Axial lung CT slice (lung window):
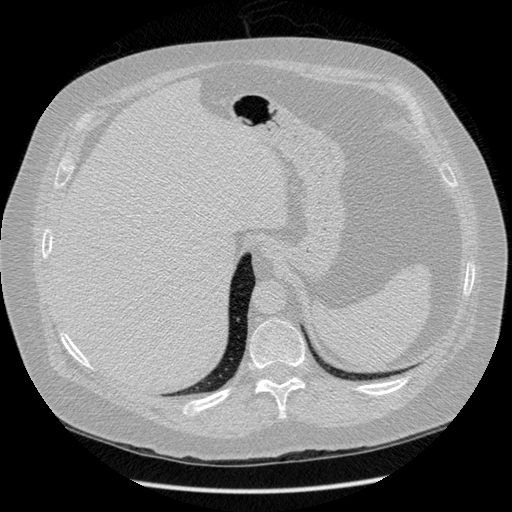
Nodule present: no